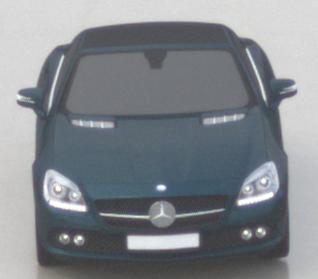
Make: Mercedes-Benz
Model: SLK 200
Detailed model: SLK-Class (172)
Model produced from: 2011/03
Model produced until: 2015/04
Doors: 2
Color: blue
Road condition: wet road
Daytime: midday
Contrast: low contrast